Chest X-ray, PA view. Patient: 82 years old, sex M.
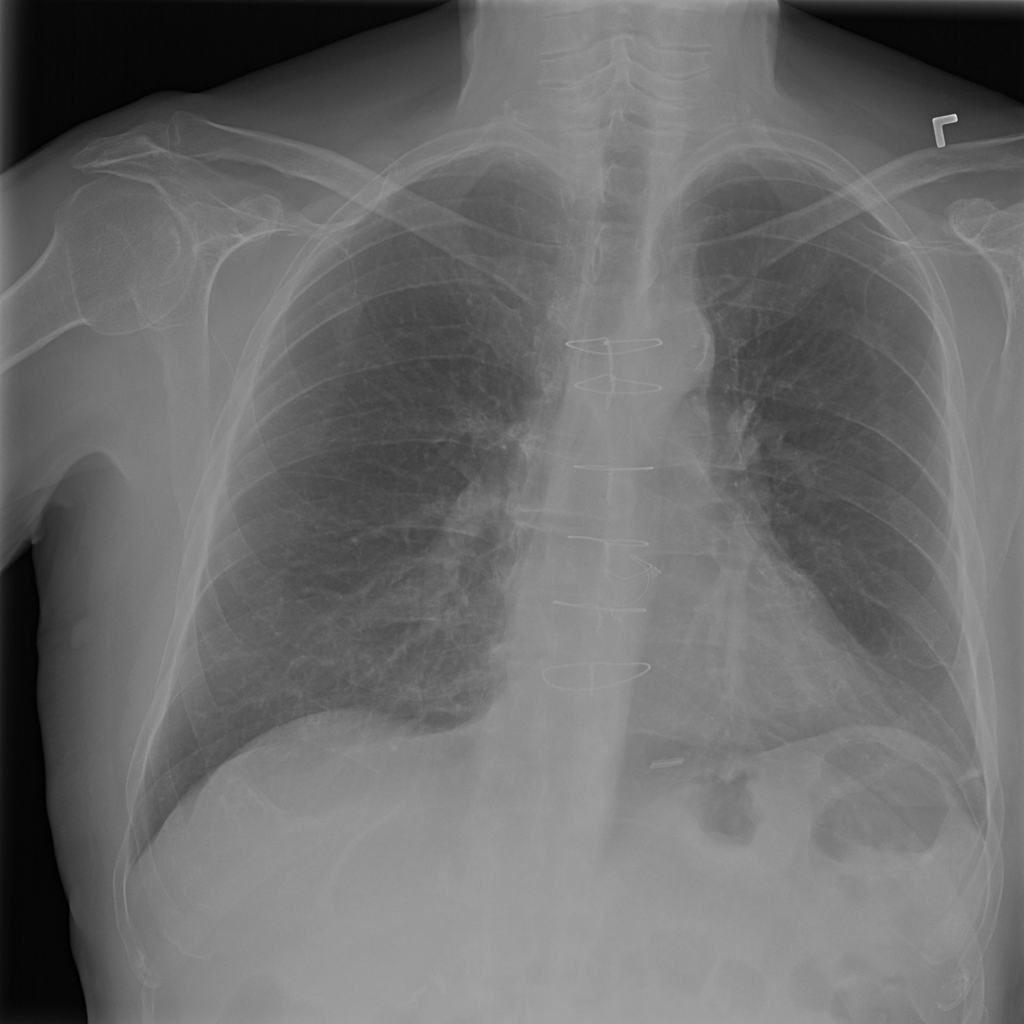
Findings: Atelectasis